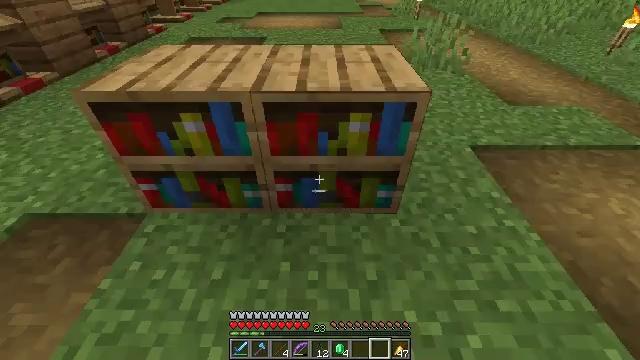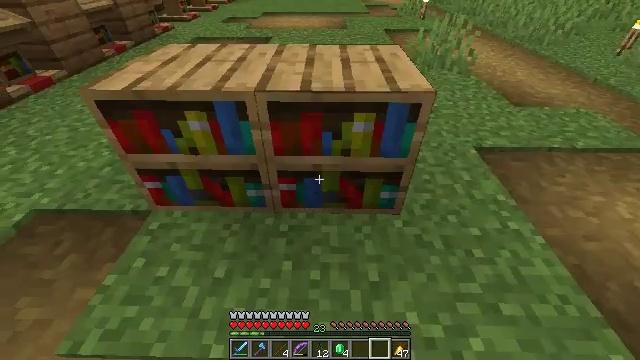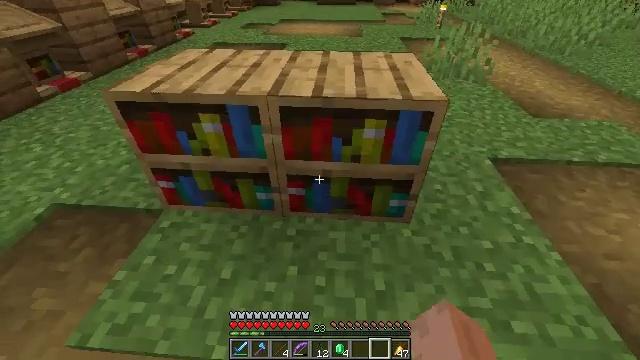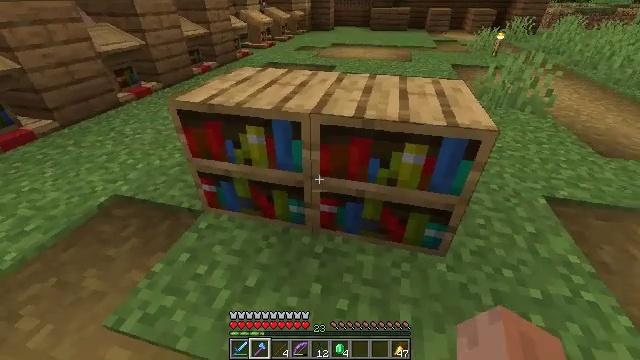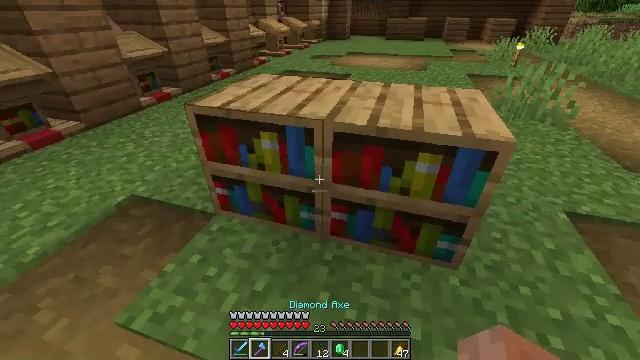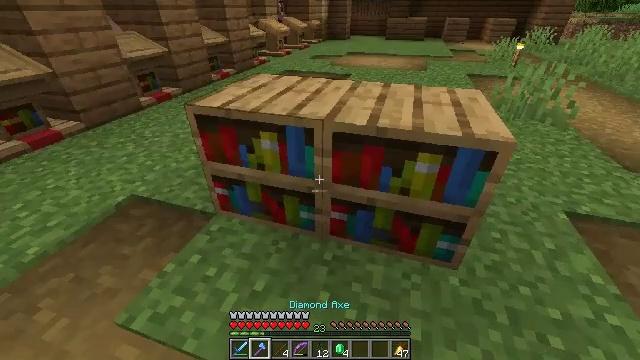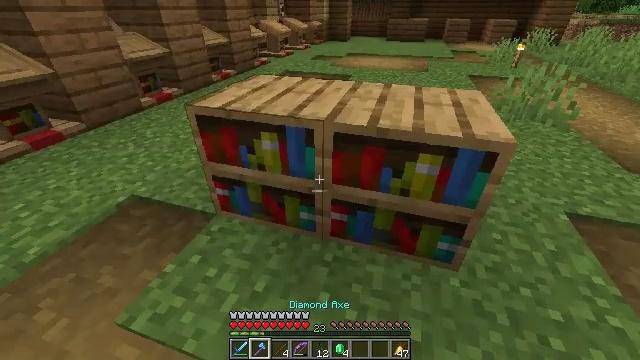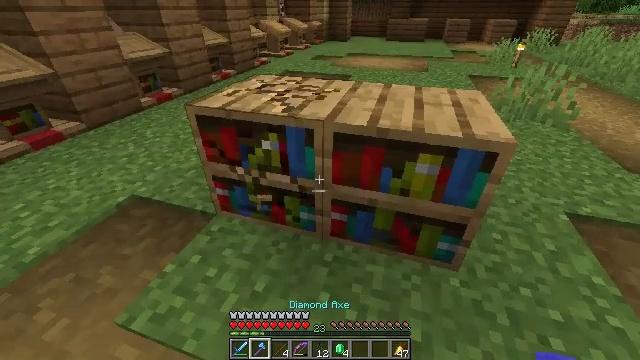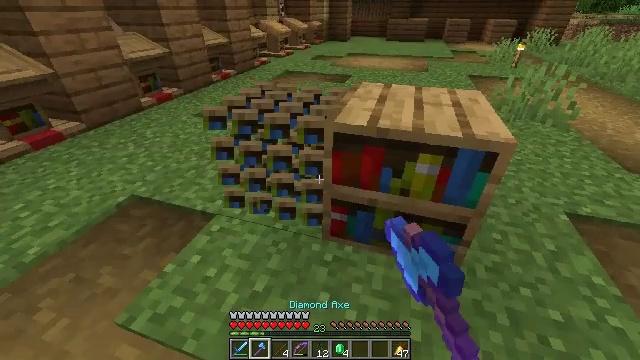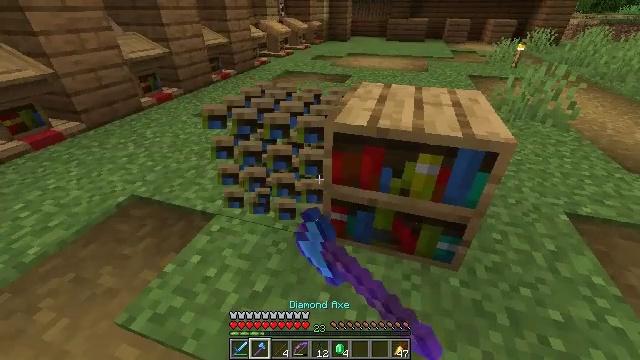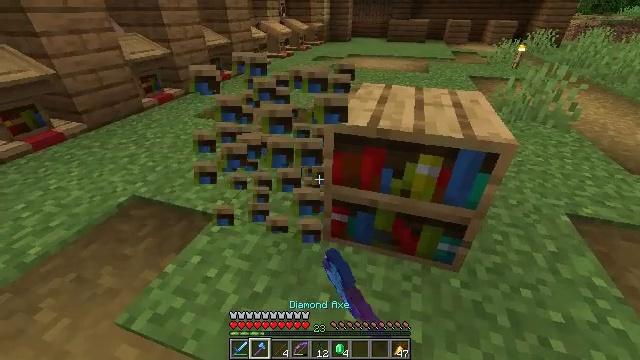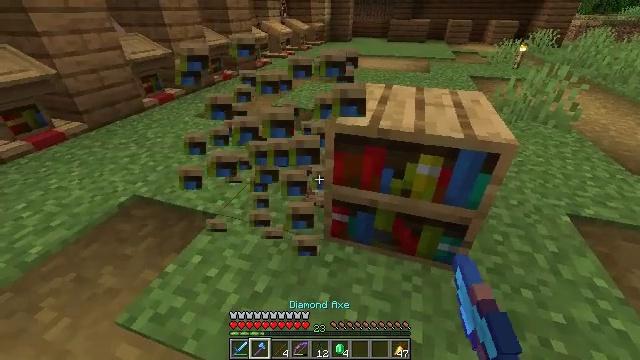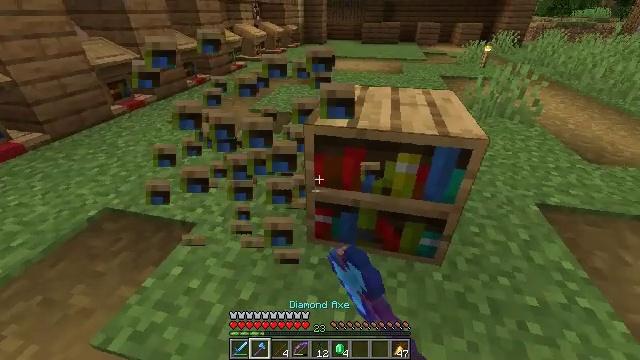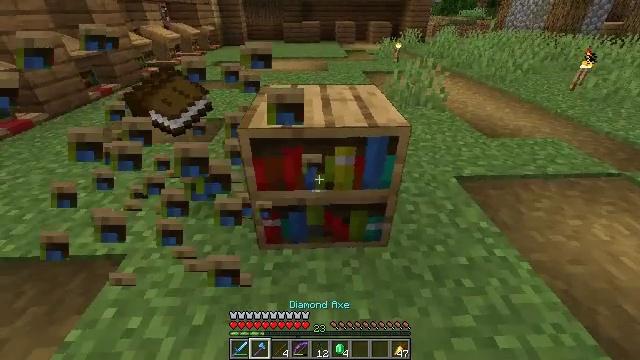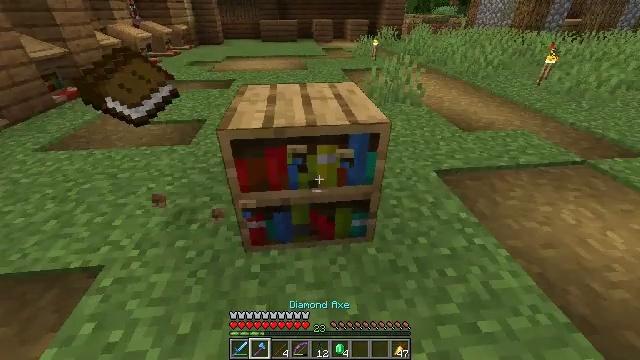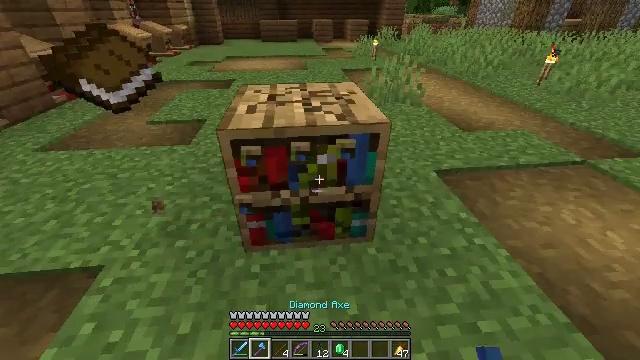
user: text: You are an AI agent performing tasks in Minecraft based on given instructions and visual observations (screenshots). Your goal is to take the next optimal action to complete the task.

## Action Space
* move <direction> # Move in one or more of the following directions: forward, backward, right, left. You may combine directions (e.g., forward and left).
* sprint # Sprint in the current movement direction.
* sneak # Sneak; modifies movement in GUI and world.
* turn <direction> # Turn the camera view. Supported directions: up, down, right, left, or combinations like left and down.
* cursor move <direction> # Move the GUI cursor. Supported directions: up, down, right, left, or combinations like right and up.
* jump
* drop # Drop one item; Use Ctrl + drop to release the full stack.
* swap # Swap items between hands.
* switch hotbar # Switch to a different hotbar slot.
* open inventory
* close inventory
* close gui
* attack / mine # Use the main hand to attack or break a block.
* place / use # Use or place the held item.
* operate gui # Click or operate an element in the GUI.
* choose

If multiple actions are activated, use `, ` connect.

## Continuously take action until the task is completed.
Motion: motion action
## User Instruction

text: Attack the bookshelf to recycle it.
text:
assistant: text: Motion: turn left
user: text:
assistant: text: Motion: turn left and up
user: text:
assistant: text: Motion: turn left and up, switch to hotbar 2
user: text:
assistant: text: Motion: turn left and up, switch to hotbar 2
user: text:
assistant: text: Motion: switch to hotbar 2
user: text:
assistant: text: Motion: switch to hotbar 2
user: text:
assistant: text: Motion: attack / mine
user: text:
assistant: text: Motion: attack / mine
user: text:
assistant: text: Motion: attack / mine
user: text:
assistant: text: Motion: attack / mine
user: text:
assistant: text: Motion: attack / mine
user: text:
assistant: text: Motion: turn right, attack / mine
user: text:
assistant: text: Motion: turn right, attack / mine
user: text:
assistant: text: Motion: turn right, attack / mine
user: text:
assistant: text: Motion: attack / mine
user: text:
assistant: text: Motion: attack / mine
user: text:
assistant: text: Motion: attack / mine
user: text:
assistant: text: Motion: turn left and down, attack / mine
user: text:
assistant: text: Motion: move forward, turn left and down, attack / mine
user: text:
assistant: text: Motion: move forward, turn left, attack / mine
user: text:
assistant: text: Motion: attack / mine